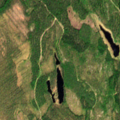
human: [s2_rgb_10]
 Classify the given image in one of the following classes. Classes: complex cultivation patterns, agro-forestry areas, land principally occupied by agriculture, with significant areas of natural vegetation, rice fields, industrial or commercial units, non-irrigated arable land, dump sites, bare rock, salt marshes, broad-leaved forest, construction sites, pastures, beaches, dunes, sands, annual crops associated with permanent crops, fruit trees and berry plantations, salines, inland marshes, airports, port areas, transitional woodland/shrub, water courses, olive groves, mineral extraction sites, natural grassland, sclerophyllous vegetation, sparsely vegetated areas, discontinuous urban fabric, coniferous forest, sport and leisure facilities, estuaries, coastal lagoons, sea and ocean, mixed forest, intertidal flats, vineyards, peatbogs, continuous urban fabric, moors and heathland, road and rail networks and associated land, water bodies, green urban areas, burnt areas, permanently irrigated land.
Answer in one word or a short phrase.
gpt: coniferous forest, transitional woodland/shrub